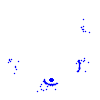
Particle: proton